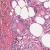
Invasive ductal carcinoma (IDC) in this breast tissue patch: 0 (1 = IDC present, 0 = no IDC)